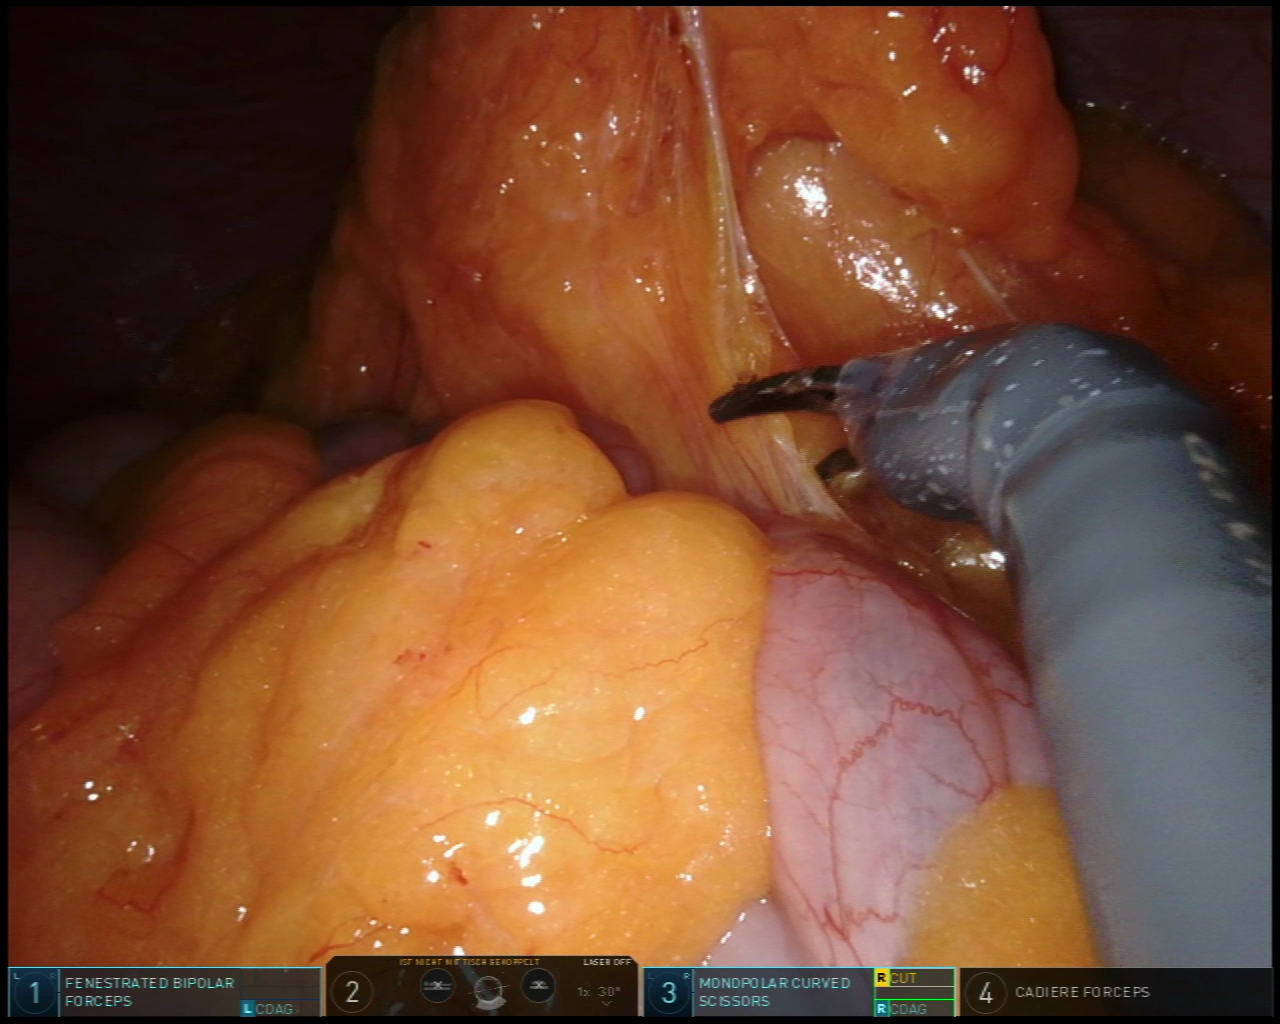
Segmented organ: colon
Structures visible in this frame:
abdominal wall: yes
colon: yes
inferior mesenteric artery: no
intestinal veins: no
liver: no
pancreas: no
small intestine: no
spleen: no
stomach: no
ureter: no
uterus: no
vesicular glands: no